Question: Hello I am trying to create an animation like  creating heart like bubbles but not 100% like this. This could on some static Activity.
But I am at no where. Documentation lacks examples and examples in API are just unacceptable. It shouldn't be so hard to make such animation.
I am pasting my code please help me.
Class File
'''
import android.app.Activity;
import android.graphics.drawable.AnimationDrawable;
import android.os.Bundle;
import android.view.View;
import android.widget.Button;
import android.widget.ImageView;
import android.widget.RelativeLayout;
public class AnimationTest extends Activity {
AnimationDrawable animation;
@Override
public void onCreate(Bundle savedInstanceState) {
super.onCreate(savedInstanceState);
setContentView(R.layout.main);
Button btnStart = (Button) findViewById(R.id.btnStart);
final ImageView imgView = (ImageView) findViewById(R.id.img);
btnStart.setOnClickListener(new View.OnClickListener() {
@Override
public void onClick(View v) {
startAnimation();
}
});
imgView.setOnClickListener(new View.OnClickListener() {
@Override
public void onClick(View v) {
}
});
}
class Starter implements Runnable {
public void run() {
animation.start();
}
}
private void startAnimation() {
animation = new AnimationDrawable();
animation.addFrame(getResources().getDrawable(R.drawable.one), 100);
animation.addFrame(getResources().getDrawable(R.drawable.two), 100);
animation.addFrame(getResources().getDrawable(R.drawable.three), 100);
animation.addFrame(getResources().getDrawable(R.drawable.four), 100);
animation.addFrame(getResources().getDrawable(R.drawable.five), 100);
animation.addFrame(getResources().getDrawable(R.drawable.six), 100);
animation.addFrame(getResources().getDrawable(R.drawable.seven), 100);
animation.addFrame(getResources().getDrawable(R.drawable.eight), 100);
animation.setOneShot(false);
ImageView imageView = (ImageView) findViewById(R.id.img);
RelativeLayout.LayoutParams params = new RelativeLayout.LayoutParams(80, 90);
params.alignWithParent = true;
params.addRule(RelativeLayout.CENTER_IN_PARENT);
imageView.setLayoutParams(params);
imageView.setImageDrawable(animation);
imageView.post(new Starter());
}
'''
}
XML File
'''
<TextView android:layout_width="fill_parent"
android:layout_height="wrap_content" android:text="Frame by Frame Animation Example"
android:gravity="center" />
<RelativeLayout android:layout_width="fill_parent"
android:layout_height="fill_parent" android:layout_gravity="center_horizontal">
<ImageView android:id="@+id/img" android:layout_width="80px"
android:layout_height="90px" android:layout_centerInParent="true" />
<Button android:id="@+id/btnStart" android:text="Start Animation"
android:layout_width="wrap_content" android:layout_height="wrap_content"
android:layout_alignParentRight="true" />
</RelativeLayout>
</LinearLayout>
'''
Images, you can past some other images too
<URL>
What I want to accomplish
step1: a fish comes from left side
setp2: a fish comes from right side
step3: a heart appears and grows bigger in very center of both fish
step4: then small hearts fly away and disappear
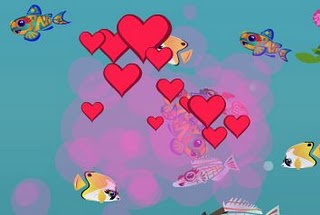
Answer: <URL>
<URL>
Start by looking at those. That will teach the basics of Animation API. In order to get the the one after another chain effect you are looking for the only way I've found to do it is using animationListener to get a call back when one ends and then start the next one from there. Honestly it may easier to implement for your needs if you just make this into a movie file and play it in a VideoView rather than creating all of those views seperately and applying Animations to all of them.